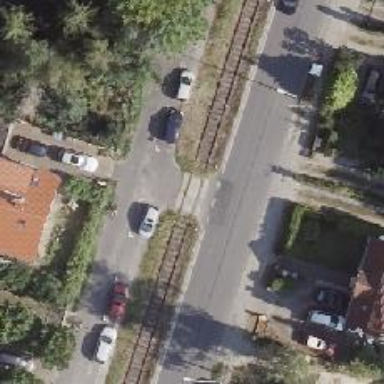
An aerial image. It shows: Uncontrolled level crossing on the railway.